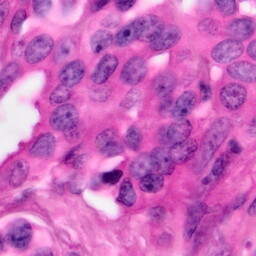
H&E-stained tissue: Pancreatic